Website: macys
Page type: cross-sells
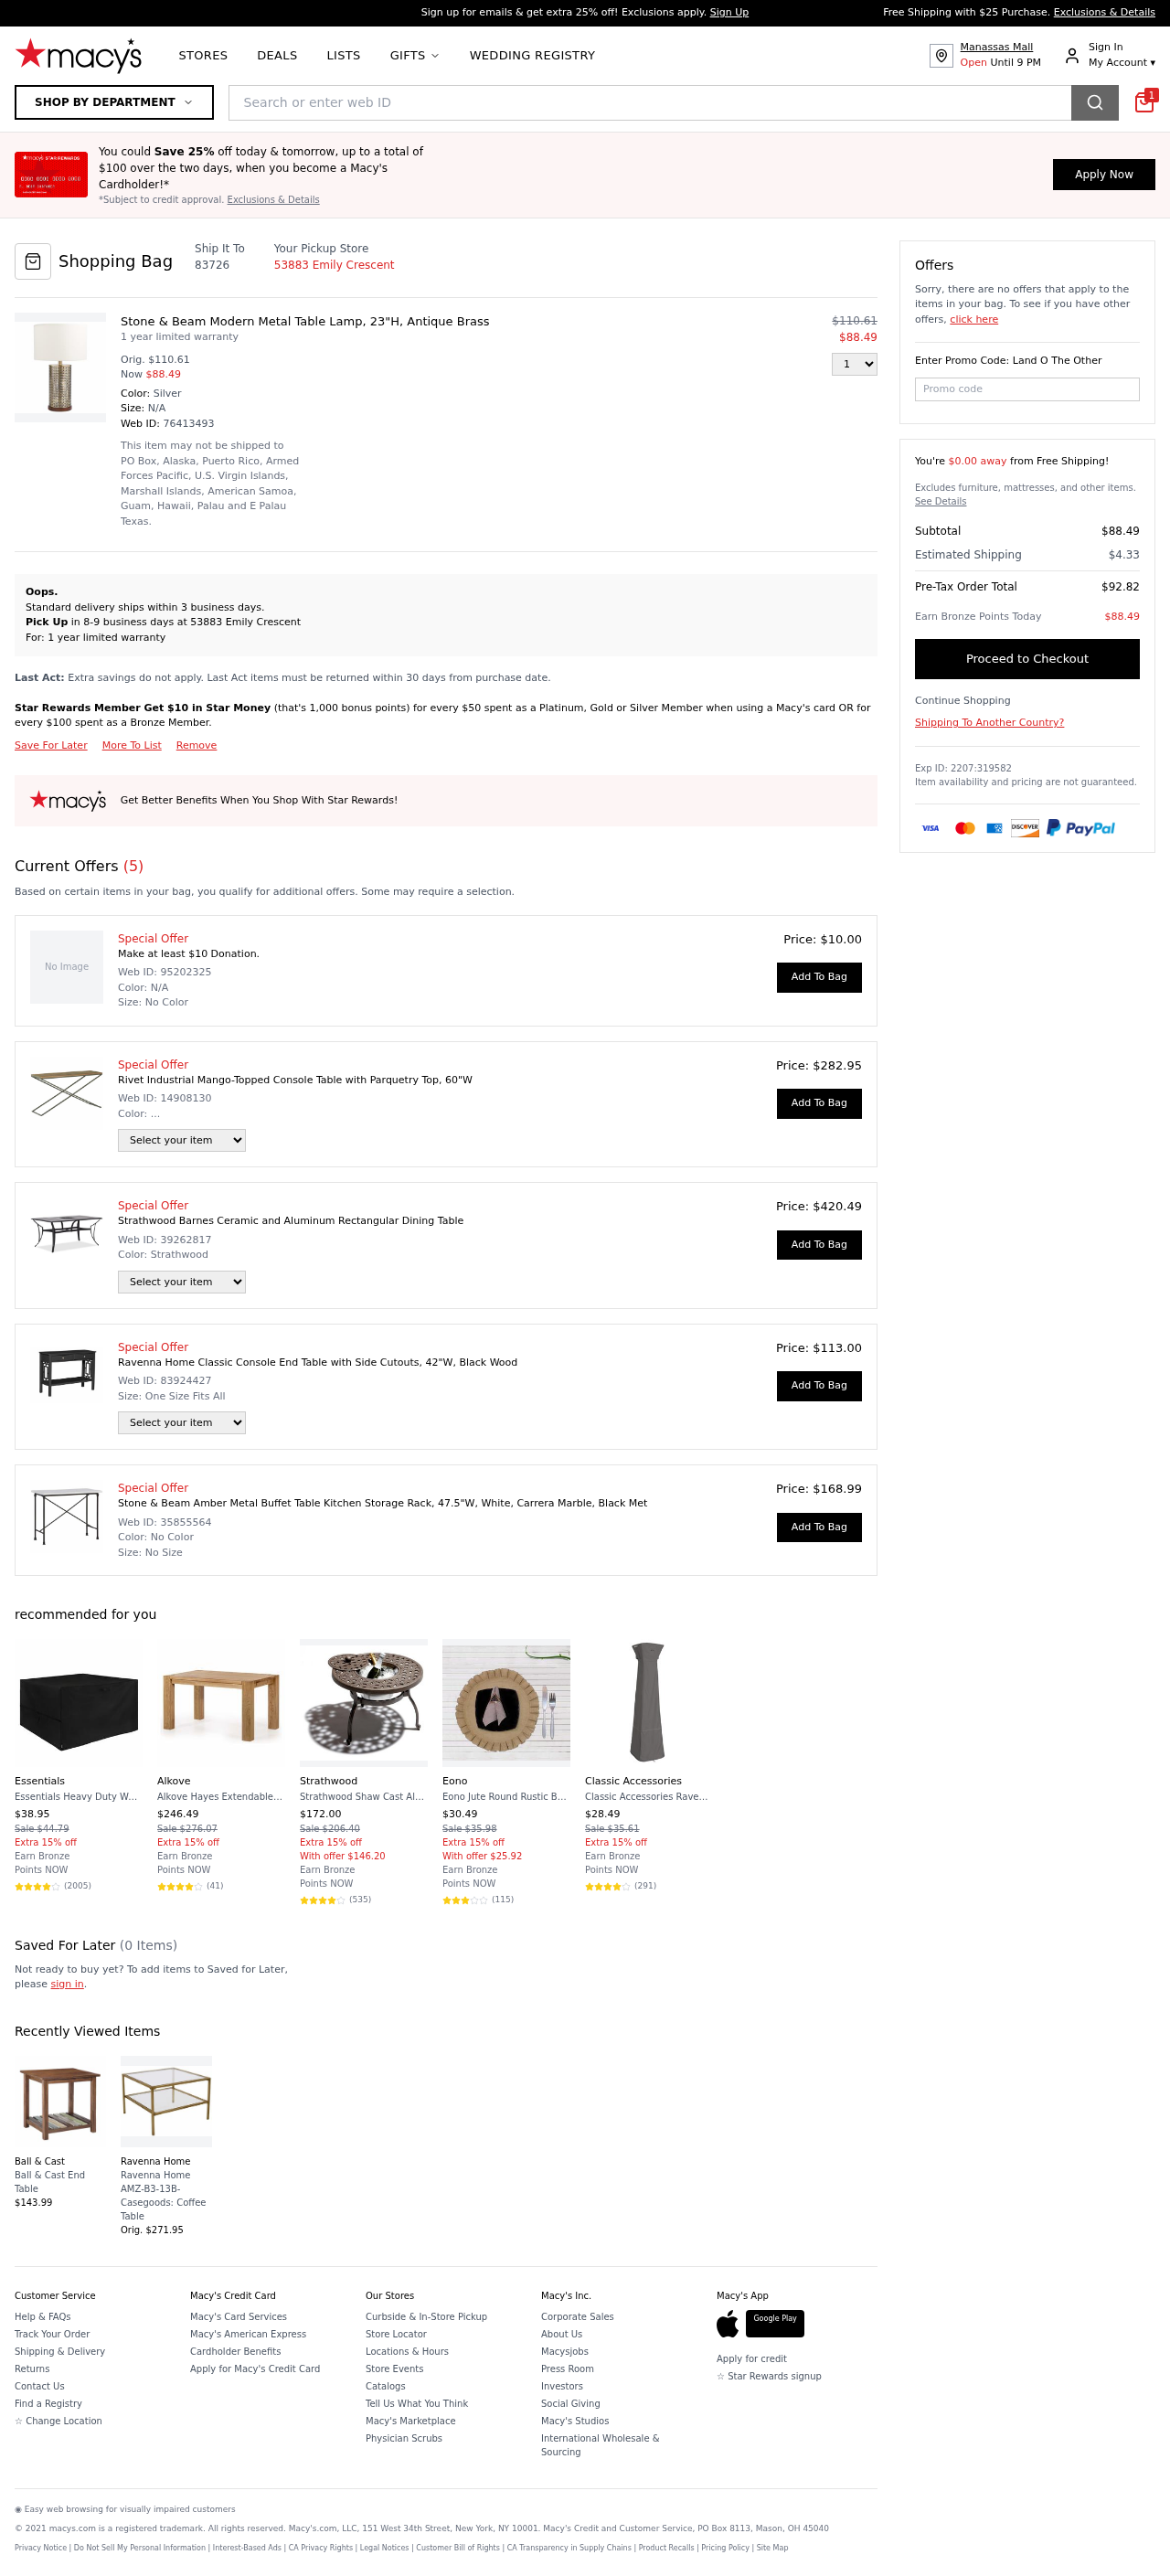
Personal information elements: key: PII_LOCATION1_STREET
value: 53883 Emily Crescent
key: PII_POSTCODE
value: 83726
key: PII_PROMO_CODE
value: WELCOME56
Product elements: key: PRODUCT10_BRAND
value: Classic Accessories
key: PRODUCT10_NAME
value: Classic Accessories Ravenna 55 – 329 – 015101 Cards Pyramid Torch Verandaheizung Cover Premium Outdo
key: PRODUCT10_NUM_RATINGS
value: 291
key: PRODUCT10_PRICE
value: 28.49
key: PRODUCT10_RATING
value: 4.9
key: PRODUCT11_BRAND
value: Ball & Cast
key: PRODUCT11_NAME
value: Ball & Cast End Table
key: PRODUCT11_PRICE
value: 143.99
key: PRODUCT12_BRAND
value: Ravenna Home
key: PRODUCT12_NAME
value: Ravenna Home AMZ-B3-13B-Casegoods: Coffee Table
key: PRODUCT12_PRICE
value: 271.95
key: PRODUCT1_DESC
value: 1 year limited warranty
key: PRODUCT1_NAME
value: Stone & Beam Modern Metal Table Lamp, 23"H, Antique Brass
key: PRODUCT1_PRICE
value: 88.49
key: PRODUCT1_QUANTITY
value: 1
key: PRODUCT2_NAME
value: Rivet Industrial Mango-Topped Console Table with Parquetry Top, 60"W
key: PRODUCT2_PRICE
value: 282.95
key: PRODUCT3_NAME
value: Strathwood Barnes Ceramic and Aluminum Rectangular Dining Table
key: PRODUCT3_PRICE
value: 420.49
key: PRODUCT4_NAME
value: Ravenna Home Classic Console End Table with Side Cutouts, 42"W, Black Wood
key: PRODUCT4_PRICE
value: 113
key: PRODUCT5_NAME
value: Stone & Beam Amber Metal Buffet Table Kitchen Storage Rack, 47.5"W, White, Carrera Marble, Black Met
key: PRODUCT5_PRICE
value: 168.99
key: PRODUCT6_BRAND
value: Essentials
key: PRODUCT6_NAME
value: Essentials Heavy Duty Waterproof Oxford Fabric Garden Table Cover Cube 125 x 125 x 74 cm
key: PRODUCT6_NUM_RATINGS
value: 2005
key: PRODUCT6_PRICE
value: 38.95
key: PRODUCT6_RATING
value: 4.6
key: PRODUCT7_BRAND
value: Alkove
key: PRODUCT7_NAME
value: Alkove Hayes Extendable Solid Wood Table
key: PRODUCT7_NUM_RATINGS
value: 41
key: PRODUCT7_PRICE
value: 246.49
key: PRODUCT7_RATING
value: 4.5
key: PRODUCT8_BRAND
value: Strathwood
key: PRODUCT8_NAME
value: Strathwood Shaw Cast Aluminum Side Table with Ice Pit
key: PRODUCT8_NUM_RATINGS
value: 535
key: PRODUCT8_PRICE
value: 172
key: PRODUCT8_RATING
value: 4.2
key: PRODUCT9_BRAND
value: Eono
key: PRODUCT9_NAME
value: Eono Jute Round Rustic Burlap Placemats Linen Placemats Country Vintage Thanksgiving Dinner Decorati
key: PRODUCT9_NUM_RATINGS
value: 115
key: PRODUCT9_PRICE
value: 30.49
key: PRODUCT9_RATING
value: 3.2
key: PRODUCT1_ORIGINAL_PRICE
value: $110.61
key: PRODUCT6_ORIGINAL_PRICE
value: Sale $44.79
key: PRODUCT7_ORIGINAL_PRICE
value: Sale $276.07
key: PRODUCT8_ORIGINAL_PRICE
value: Sale $206.40
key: PRODUCT9_ORIGINAL_PRICE
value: Sale $35.98
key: PRODUCT10_ORIGINAL_PRICE
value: Sale $35.61
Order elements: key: ORDER_ID
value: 76413493
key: ORDER_NUM_OFFERS
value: (5)
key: ORDER_FREE_SHIPPING_THRESHOLD
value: $0.00 away
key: ORDER_SUBTOTAL
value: $88.49
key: ORDER_SHIPPING_COST
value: $4.33
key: ORDER_TOTAL
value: $92.82
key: ORDER_POINTS_EARNED
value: $88.49
Search elements: key: HEADER_SEARCH
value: Search or enter web ID
Other elements: key: SAVED_NUM_ITEMS
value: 0